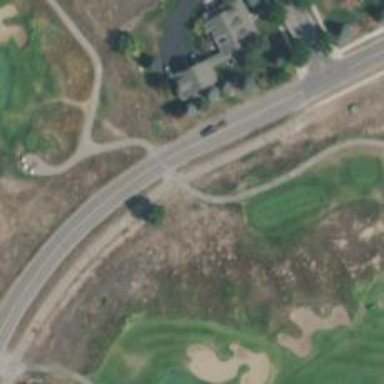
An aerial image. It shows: Track used as golf cart path.